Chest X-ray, AP view. Patient: 69 years old, sex M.
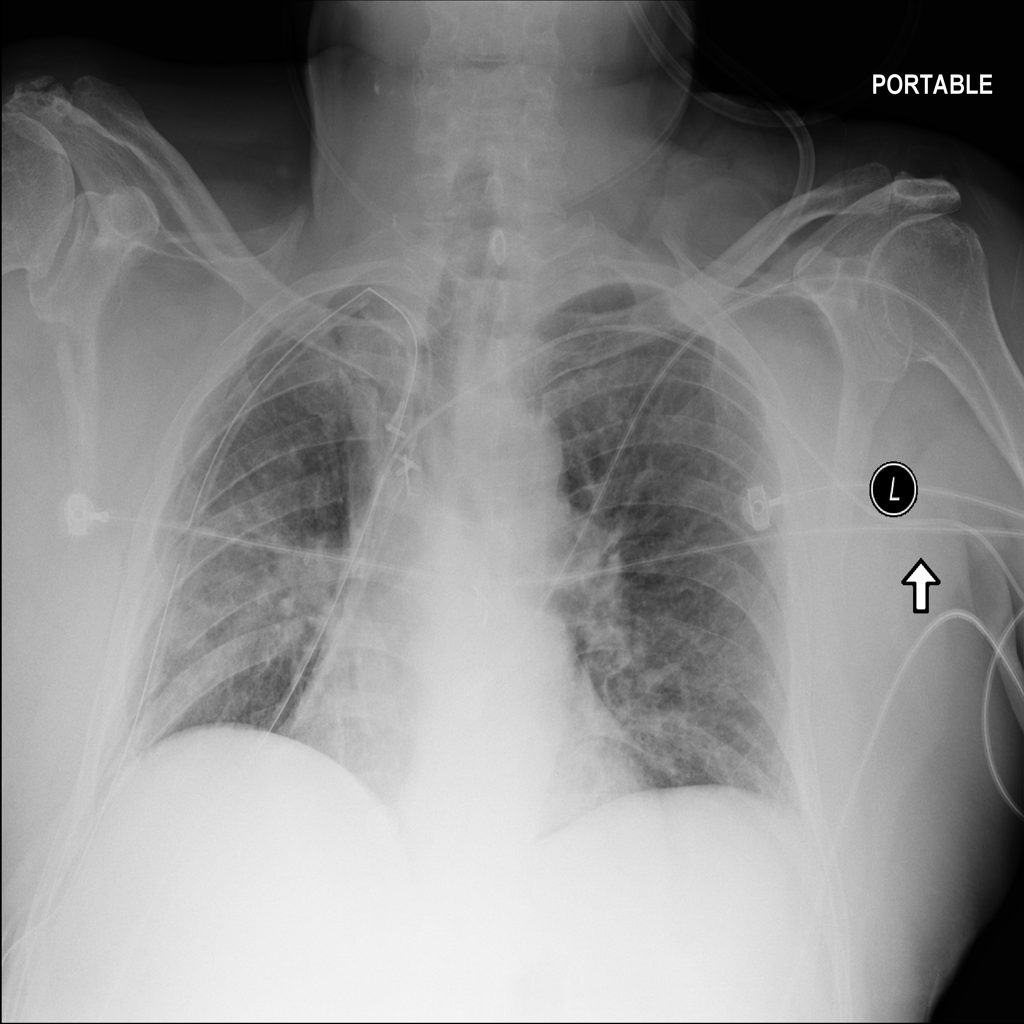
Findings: No Finding